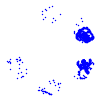
Particle: pion